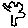
Label: tree